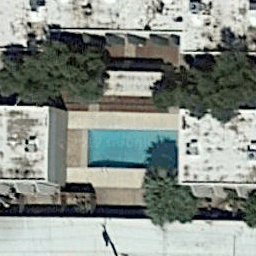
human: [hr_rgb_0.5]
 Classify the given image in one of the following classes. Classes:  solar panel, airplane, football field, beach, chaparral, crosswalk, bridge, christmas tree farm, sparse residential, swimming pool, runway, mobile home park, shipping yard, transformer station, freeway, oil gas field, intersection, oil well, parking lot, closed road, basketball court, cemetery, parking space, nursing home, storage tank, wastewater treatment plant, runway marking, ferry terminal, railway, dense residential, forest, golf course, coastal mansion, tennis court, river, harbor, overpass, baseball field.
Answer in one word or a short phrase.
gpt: swimming pool